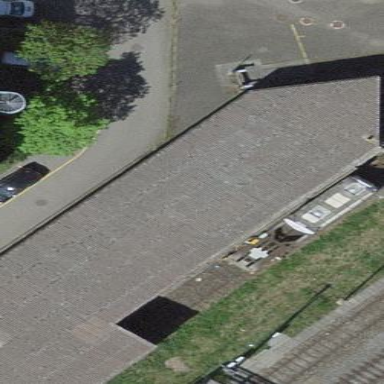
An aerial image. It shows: Flat-roofed commercial building.